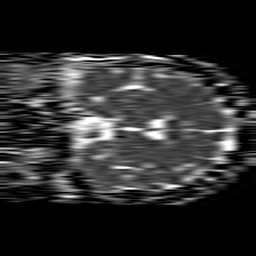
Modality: ADC
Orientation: coronal
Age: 49
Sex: female
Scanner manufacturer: philips
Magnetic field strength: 1.5 T
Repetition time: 4.6 s
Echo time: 0.08517 s